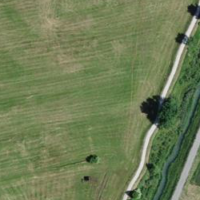
EUNIS habitat code: 24
Species observed at this site:
Cornus sanguinea
Cirsium arvense